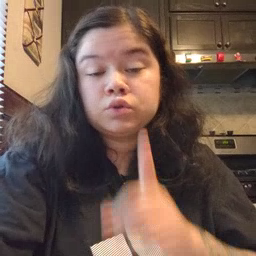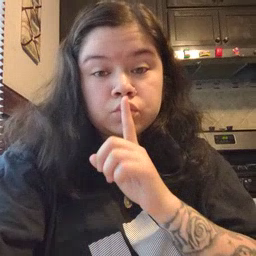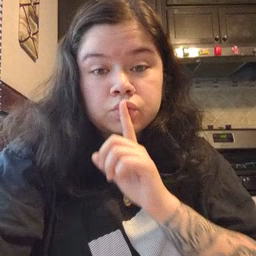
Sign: shhh